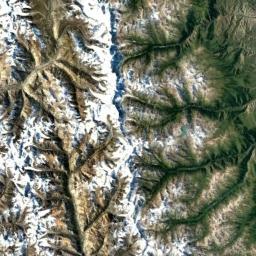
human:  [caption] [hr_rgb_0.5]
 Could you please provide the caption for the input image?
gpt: The snow berg is consist of green plants,Bare land and white snow .

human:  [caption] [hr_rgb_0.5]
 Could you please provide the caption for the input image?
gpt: The snowberg is partly covered with snow and ice and partly covered with vegetation .

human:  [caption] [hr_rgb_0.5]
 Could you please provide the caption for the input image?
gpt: White, Brown, And green transitions from the peaks to the bottom of the peaks in the Snow Mountain Range .

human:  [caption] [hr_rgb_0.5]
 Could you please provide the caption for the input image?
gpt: There is a lot of snow on the snowberg .

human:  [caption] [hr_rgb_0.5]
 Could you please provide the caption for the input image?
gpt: There are some snow on the ridges of the snowbergs .